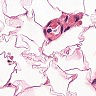
Metastatic tissue present: no